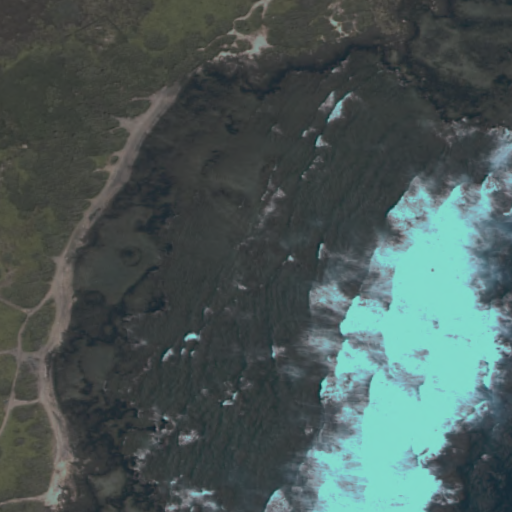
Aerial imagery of cape in Hawaii named Kamilopaekanaka containing only unknown